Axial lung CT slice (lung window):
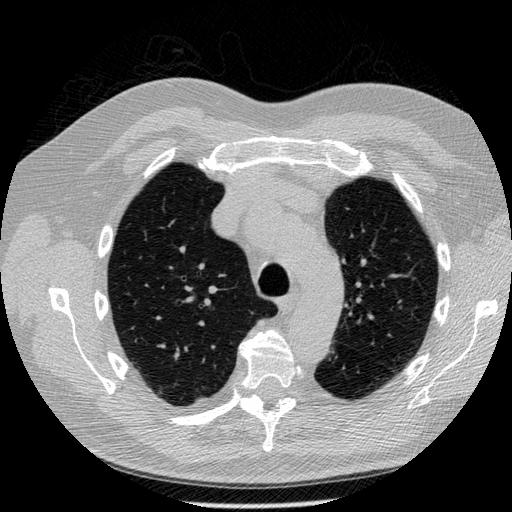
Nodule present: no